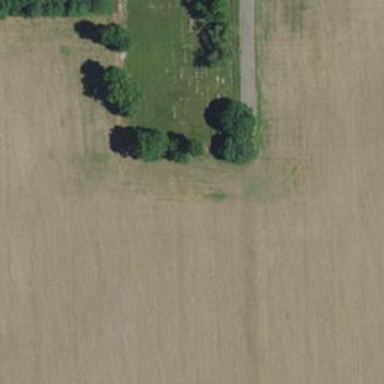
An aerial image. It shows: Cemetery.